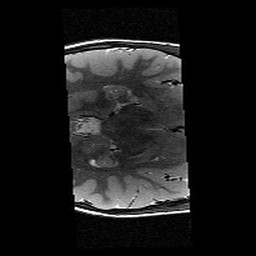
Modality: T2w
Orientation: axial
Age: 9
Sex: male
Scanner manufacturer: siemens
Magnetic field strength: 3 T
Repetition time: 9.23 s
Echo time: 0.067 s